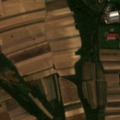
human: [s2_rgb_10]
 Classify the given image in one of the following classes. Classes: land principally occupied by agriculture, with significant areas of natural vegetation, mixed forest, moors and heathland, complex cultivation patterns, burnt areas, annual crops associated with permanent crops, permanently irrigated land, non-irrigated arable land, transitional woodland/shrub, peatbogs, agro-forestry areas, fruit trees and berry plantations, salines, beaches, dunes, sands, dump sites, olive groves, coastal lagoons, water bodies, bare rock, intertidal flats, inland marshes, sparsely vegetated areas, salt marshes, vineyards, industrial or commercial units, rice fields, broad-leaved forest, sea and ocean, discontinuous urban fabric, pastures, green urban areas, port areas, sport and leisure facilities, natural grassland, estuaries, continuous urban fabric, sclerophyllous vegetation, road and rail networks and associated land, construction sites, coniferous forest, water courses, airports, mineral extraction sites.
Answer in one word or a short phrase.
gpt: non-irrigated arable land, land principally occupied by agriculture, with significant areas of natural vegetation